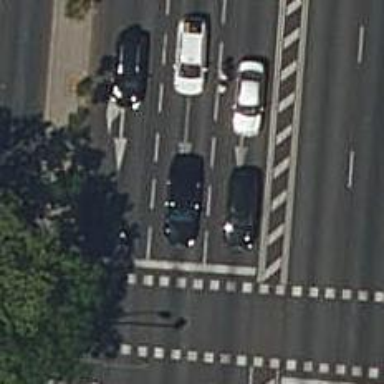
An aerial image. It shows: Road with traffic signals.